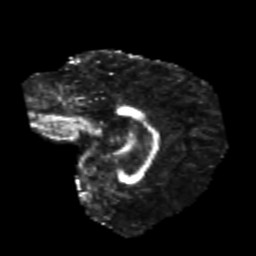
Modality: FA
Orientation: sagittal
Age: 23
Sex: female
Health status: healthy
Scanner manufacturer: philips
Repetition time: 7.386 s
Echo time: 0.08599 s